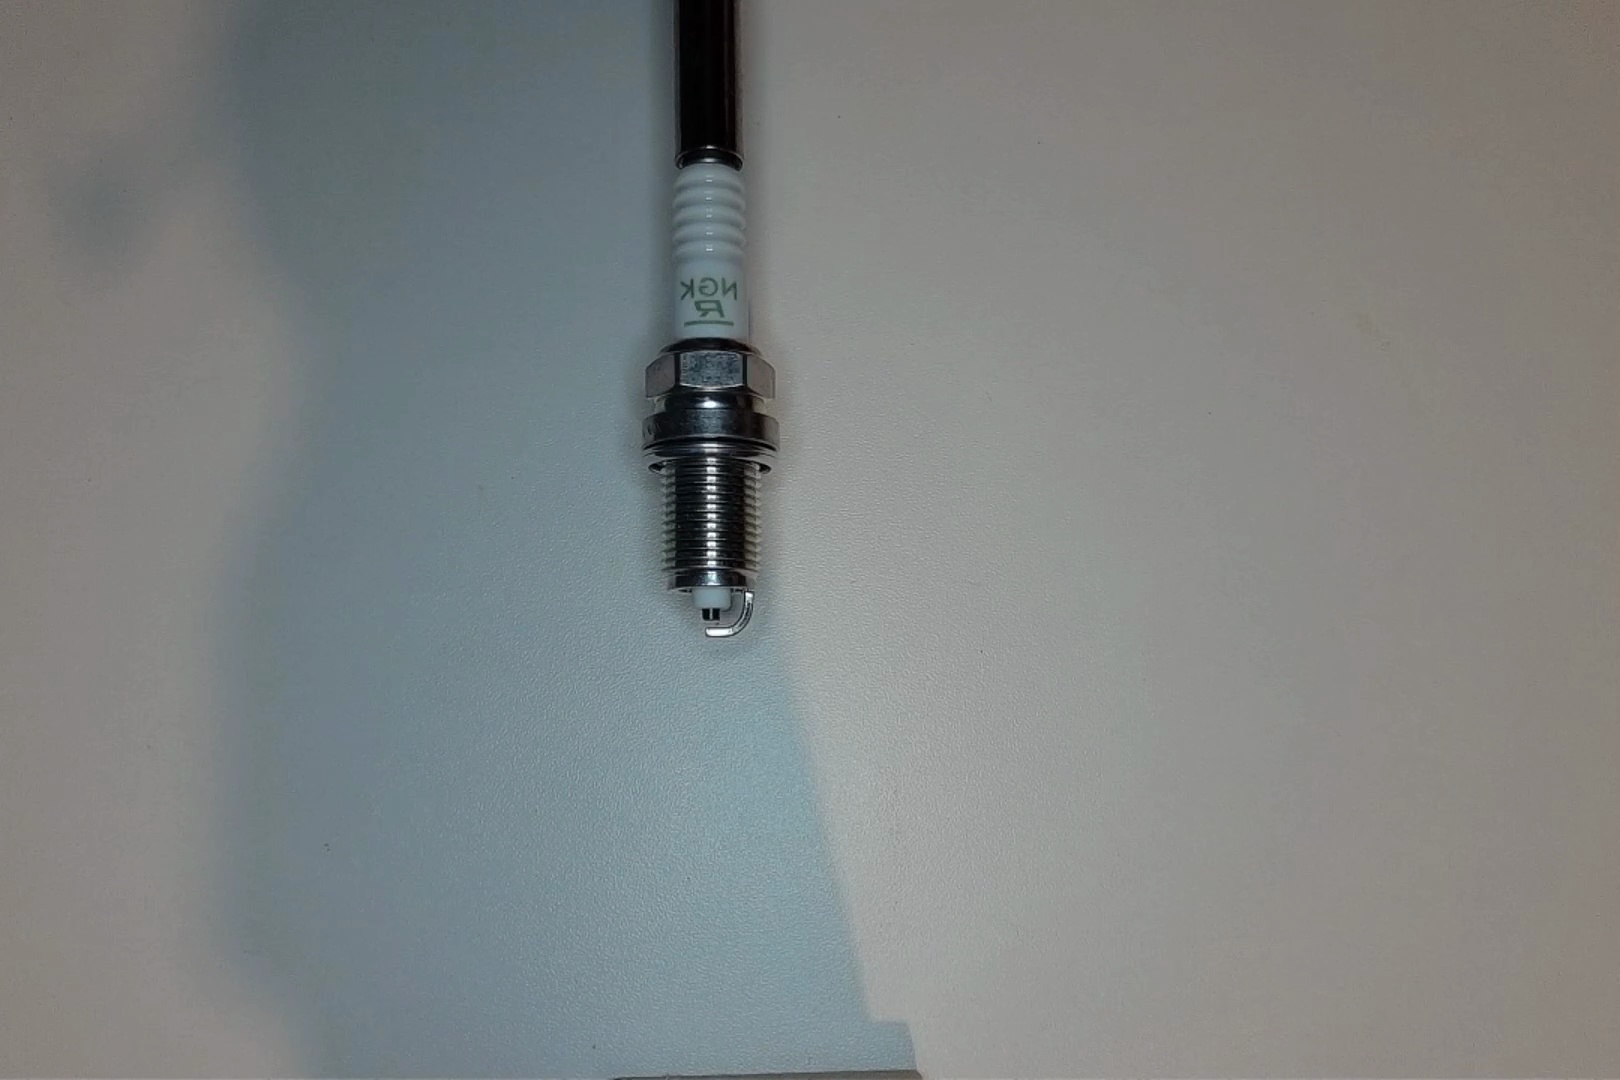
Label: no anomaly